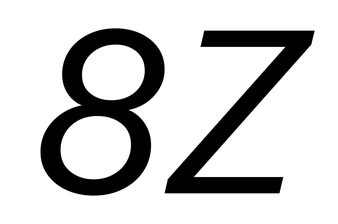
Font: InstrumentSans-Italic_Italic